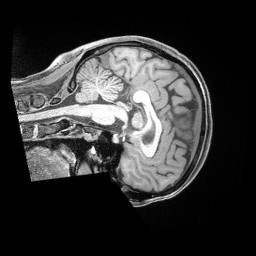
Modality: T1w
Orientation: sagittal
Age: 38
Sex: female
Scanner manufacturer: siemens
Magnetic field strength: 3 T
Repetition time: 2 s
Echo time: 0.00211 s